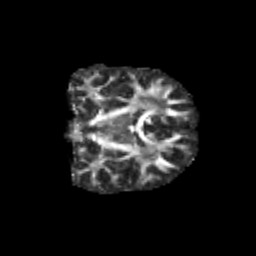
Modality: FA
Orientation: coronal
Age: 10
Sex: male
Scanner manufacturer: siemens
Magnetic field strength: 3 T
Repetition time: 3.8 s
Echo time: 0.07 s